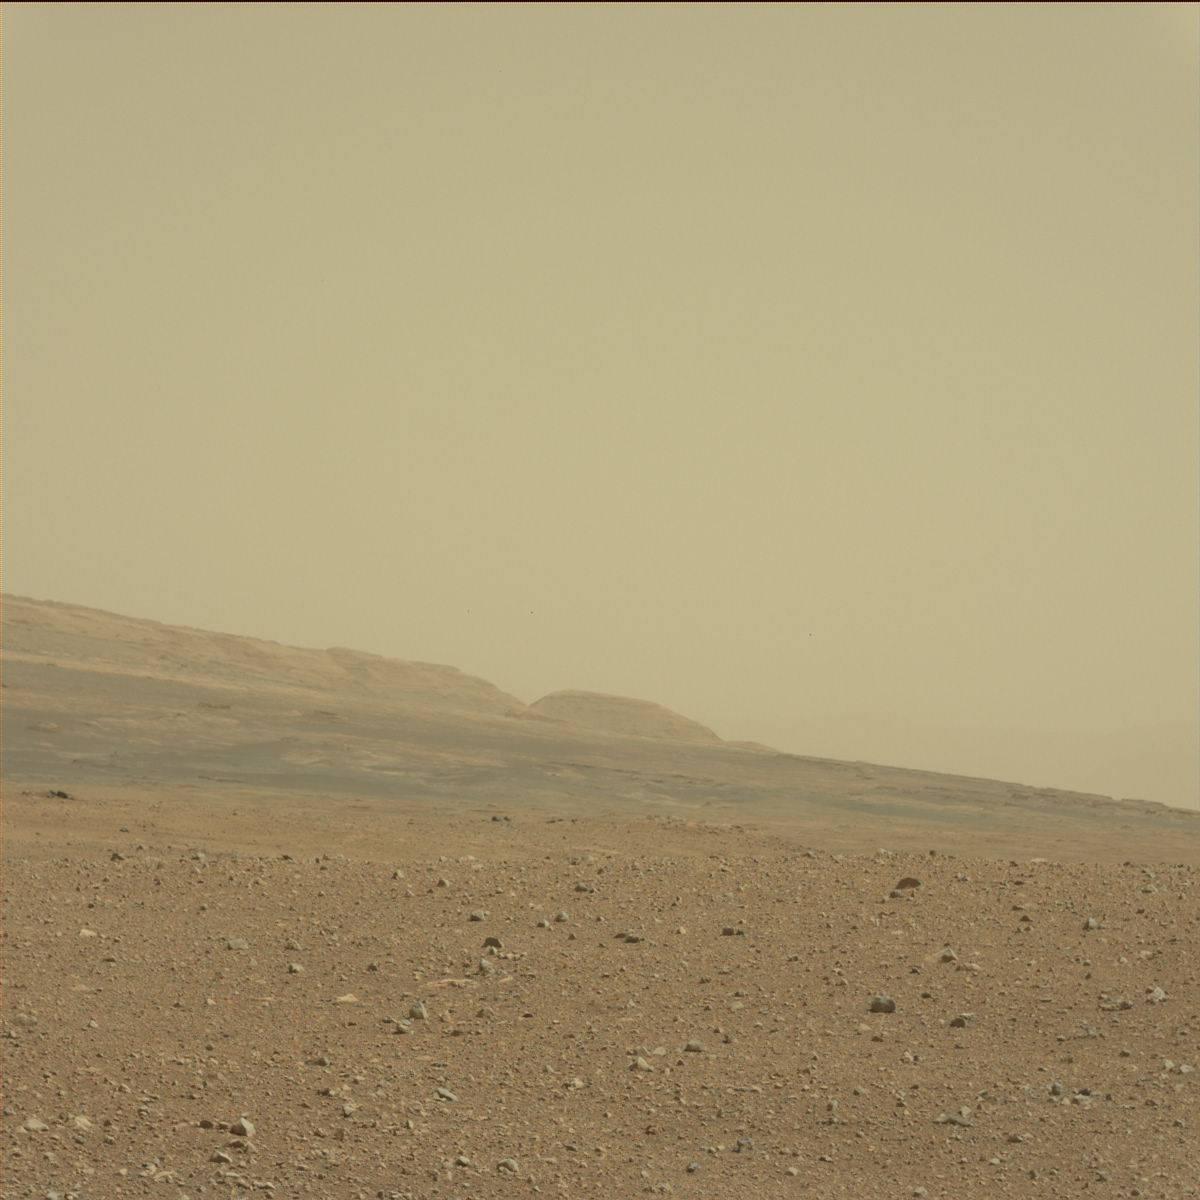
Terrain classes present: Bedrock, Ridge, Rock, Sand / Soil, Sky